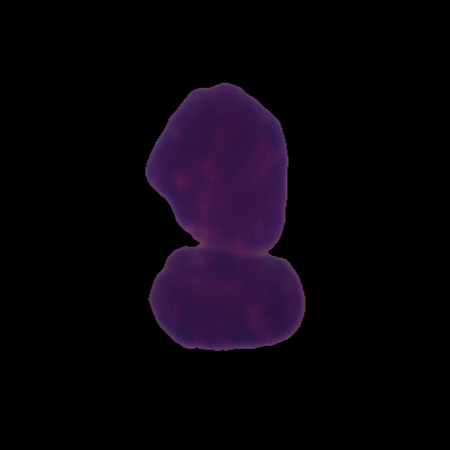
Label: healthy